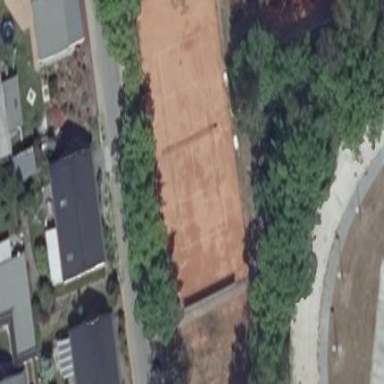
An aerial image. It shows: Sandy tennis court on pitch designated for leisure land.